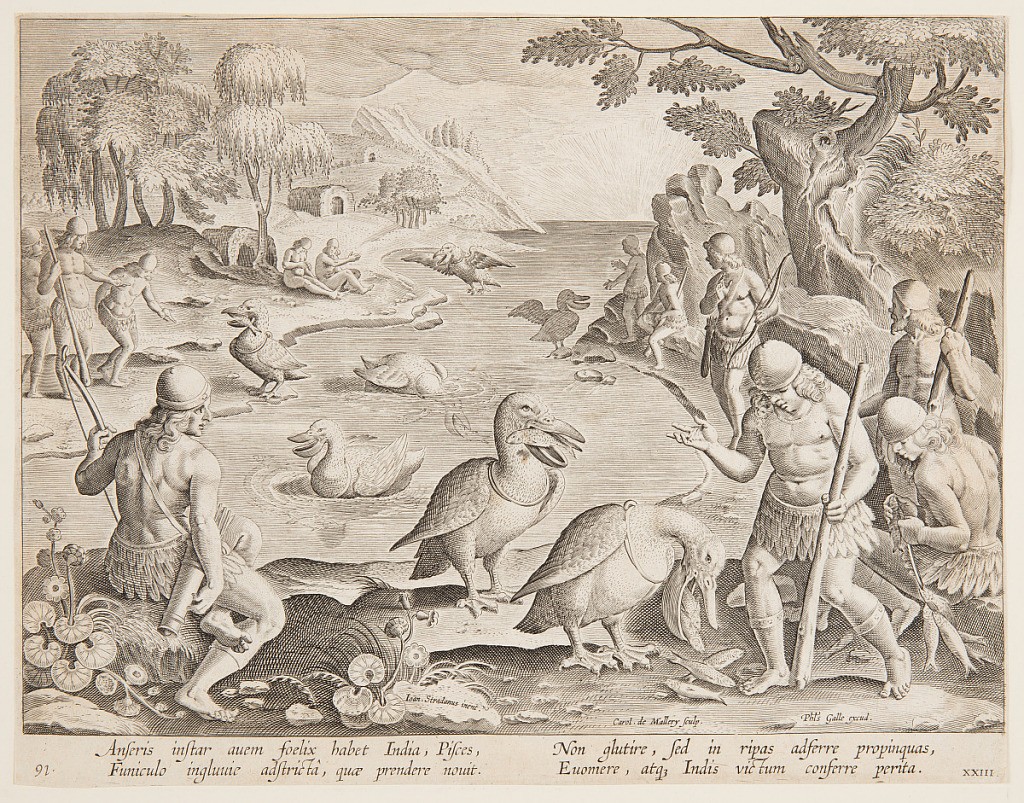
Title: Indians Catching Fish with the Help of Pelicans
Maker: Jan van der Straet, called Stradanus, Flemish, 1523–1605
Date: ca. 1596 or after
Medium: engraving on paper
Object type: Print
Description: Horizontal rectangle. An inlet, with men standing on shore on both sides, watching the pelicans gather fish in their pouches. Each bird bears a ring about its throat to prevent it from swallowing its catch. In the foreground, right, a pelican dislodges the fish before its master. Near left center: "Ioan. Stradanus invent."; near lower right: "Carol de Mallery Sculp"; at lower right: "Phls Galle excud." Below: "ANSERIS INSTAR AUEM FOELIX..."